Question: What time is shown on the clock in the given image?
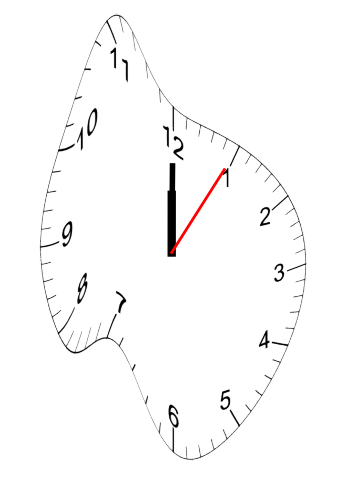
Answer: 12:00:05